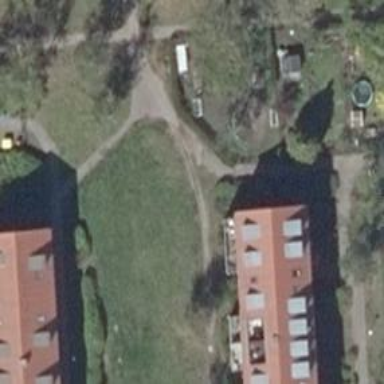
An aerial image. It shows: Path on the ground.